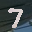
Label: 7